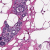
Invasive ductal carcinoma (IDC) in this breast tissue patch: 0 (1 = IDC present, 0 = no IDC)